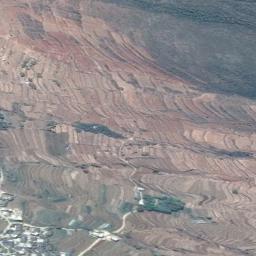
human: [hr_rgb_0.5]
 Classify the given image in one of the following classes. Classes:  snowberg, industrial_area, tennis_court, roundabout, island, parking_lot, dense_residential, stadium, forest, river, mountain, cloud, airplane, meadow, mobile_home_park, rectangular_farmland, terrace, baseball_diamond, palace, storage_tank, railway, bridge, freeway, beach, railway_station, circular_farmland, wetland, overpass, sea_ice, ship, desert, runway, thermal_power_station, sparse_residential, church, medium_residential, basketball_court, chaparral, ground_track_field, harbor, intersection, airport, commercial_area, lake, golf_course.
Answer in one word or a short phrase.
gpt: terrace